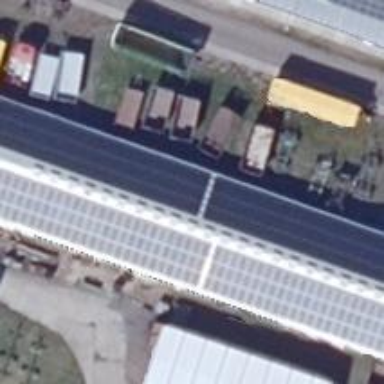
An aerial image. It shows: Solar photovoltaic panel generating electricity through small installation.